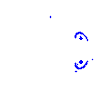
Particle: electron